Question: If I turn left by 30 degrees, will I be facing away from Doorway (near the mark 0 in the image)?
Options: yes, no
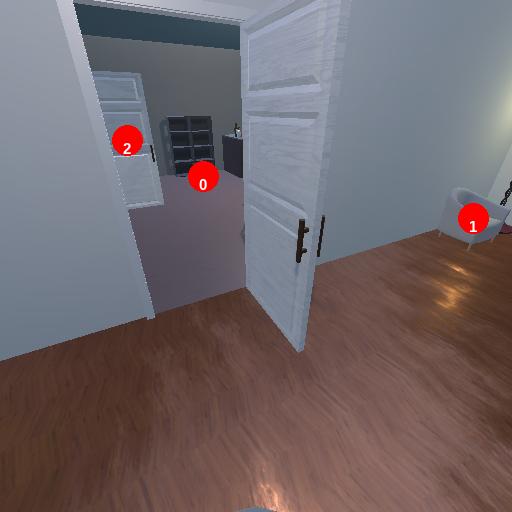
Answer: yes